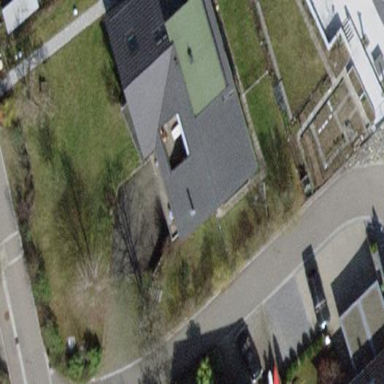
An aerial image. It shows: Detached building.